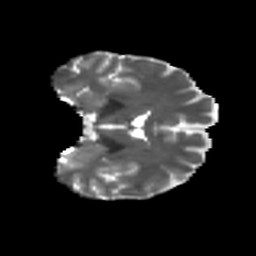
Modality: T2w
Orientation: coronal
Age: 33
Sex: female
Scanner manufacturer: ge
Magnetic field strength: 3 T
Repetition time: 7.8 s
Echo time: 0.0606 s